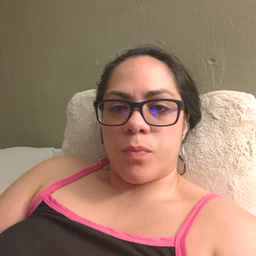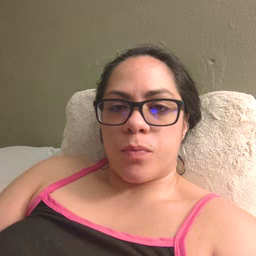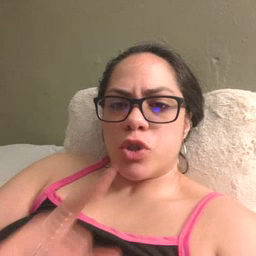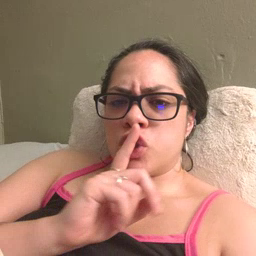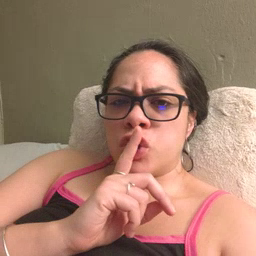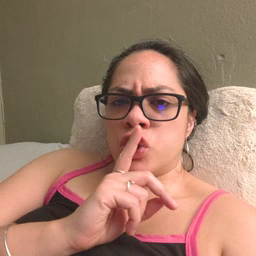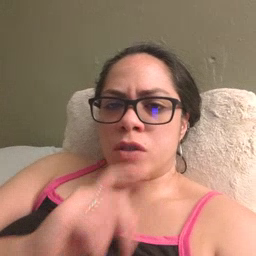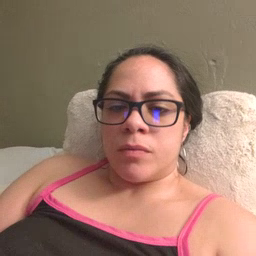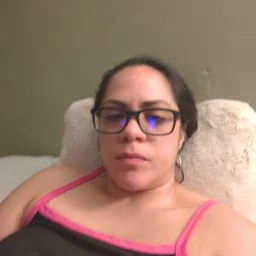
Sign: shhh